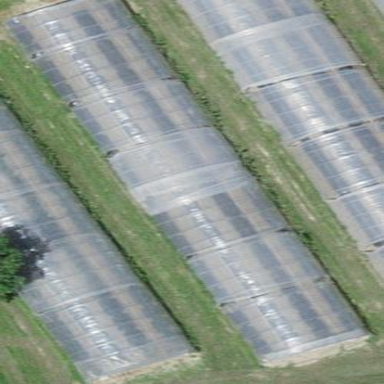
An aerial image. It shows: Greenhouse.